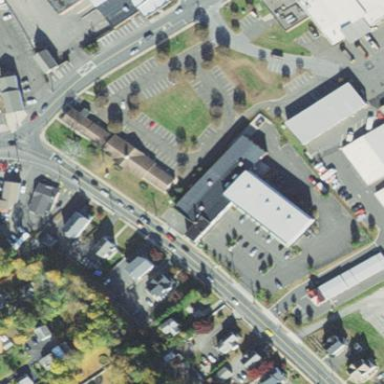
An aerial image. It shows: Commercial building.